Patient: sex F, age 70
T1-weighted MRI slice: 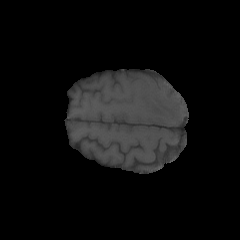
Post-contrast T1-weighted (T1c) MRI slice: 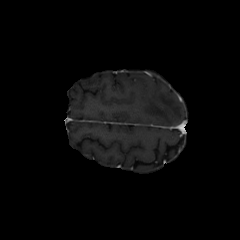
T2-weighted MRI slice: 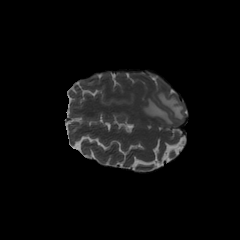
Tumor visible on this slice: yes
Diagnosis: Glioblastoma, IDH-wildtype
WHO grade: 4